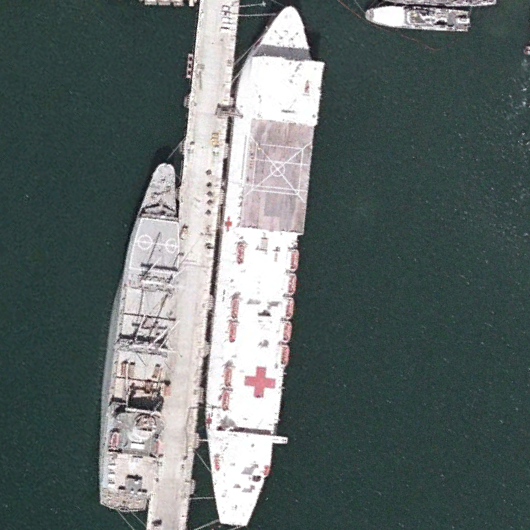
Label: Medical_ship